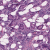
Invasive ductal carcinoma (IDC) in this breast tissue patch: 1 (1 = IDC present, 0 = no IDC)